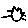
Label: cat